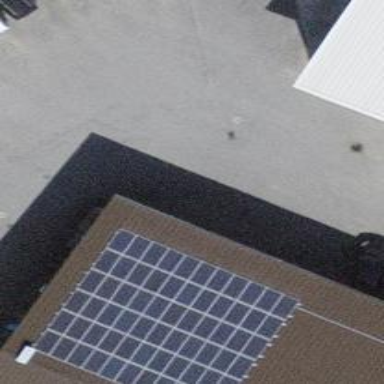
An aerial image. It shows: Solar power generator using photovoltaic panels.